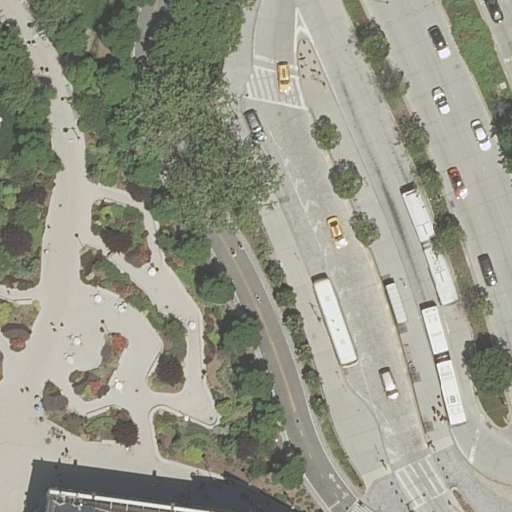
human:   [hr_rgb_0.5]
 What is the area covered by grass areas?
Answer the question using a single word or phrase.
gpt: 537m2

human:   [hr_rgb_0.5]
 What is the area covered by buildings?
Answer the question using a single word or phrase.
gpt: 5246m2

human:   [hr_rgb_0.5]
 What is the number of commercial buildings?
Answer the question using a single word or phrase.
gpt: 0

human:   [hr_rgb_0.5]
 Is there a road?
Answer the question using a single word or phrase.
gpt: yes

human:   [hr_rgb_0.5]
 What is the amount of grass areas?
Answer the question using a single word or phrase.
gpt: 6

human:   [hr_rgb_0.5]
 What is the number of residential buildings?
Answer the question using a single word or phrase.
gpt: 1

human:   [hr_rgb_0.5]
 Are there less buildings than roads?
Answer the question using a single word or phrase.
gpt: yes

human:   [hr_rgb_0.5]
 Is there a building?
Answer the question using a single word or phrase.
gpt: yes

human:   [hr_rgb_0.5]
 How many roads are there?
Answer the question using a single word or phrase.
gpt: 12

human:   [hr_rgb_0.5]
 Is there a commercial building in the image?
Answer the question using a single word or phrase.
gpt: no

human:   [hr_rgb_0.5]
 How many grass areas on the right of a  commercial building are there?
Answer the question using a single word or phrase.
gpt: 0

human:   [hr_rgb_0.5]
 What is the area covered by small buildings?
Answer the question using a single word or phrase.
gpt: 0m2

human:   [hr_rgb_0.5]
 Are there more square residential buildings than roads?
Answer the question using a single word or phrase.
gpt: no

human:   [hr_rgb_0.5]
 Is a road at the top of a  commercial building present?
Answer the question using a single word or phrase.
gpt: no

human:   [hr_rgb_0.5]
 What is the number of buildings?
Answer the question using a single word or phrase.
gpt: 1

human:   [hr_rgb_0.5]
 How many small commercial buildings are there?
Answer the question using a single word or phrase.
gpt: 0

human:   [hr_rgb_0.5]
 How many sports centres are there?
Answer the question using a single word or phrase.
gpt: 1

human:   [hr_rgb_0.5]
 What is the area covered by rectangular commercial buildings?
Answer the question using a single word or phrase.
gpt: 0m2

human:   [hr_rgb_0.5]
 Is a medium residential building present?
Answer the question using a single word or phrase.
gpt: no

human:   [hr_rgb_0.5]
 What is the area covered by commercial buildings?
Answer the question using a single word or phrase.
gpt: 0m2

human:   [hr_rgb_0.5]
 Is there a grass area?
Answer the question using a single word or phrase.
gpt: yes

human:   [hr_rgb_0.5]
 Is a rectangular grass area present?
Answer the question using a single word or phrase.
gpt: yes

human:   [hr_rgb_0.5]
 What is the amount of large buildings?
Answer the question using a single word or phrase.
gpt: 1

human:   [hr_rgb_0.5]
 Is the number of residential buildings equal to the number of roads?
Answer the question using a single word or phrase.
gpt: no

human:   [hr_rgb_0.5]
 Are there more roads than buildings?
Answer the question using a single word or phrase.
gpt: yes

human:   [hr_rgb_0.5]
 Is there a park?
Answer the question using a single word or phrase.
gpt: yes

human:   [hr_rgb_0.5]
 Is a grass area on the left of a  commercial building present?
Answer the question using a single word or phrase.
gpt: no

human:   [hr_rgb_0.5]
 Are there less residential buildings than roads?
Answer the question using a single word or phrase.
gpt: yes

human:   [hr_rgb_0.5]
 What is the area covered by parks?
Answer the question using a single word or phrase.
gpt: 107m2

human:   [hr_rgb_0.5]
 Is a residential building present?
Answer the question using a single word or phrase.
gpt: yes

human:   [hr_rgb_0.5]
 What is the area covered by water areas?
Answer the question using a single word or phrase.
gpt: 0m2

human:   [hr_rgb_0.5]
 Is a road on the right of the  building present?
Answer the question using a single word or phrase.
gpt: yes

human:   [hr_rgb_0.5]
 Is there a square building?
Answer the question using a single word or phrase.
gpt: no

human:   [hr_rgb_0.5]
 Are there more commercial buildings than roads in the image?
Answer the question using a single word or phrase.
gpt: no

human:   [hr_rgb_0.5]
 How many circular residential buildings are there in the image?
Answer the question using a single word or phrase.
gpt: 0

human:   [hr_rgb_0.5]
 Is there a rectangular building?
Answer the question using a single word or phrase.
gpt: no

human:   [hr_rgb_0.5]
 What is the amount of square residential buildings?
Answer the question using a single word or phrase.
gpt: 0

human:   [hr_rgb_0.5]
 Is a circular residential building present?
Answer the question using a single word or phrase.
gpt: no

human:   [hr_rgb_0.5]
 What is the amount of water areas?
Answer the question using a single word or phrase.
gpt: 0

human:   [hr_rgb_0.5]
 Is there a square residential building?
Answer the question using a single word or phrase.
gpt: no

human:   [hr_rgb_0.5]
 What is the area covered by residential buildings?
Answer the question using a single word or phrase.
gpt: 5246m2

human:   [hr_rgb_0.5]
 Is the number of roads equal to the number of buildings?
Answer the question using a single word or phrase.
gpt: no

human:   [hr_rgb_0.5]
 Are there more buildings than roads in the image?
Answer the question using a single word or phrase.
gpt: no

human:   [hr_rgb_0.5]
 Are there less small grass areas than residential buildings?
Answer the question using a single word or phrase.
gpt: no

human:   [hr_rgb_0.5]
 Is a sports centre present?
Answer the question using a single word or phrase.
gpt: yes

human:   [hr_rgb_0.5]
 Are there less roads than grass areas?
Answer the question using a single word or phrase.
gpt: no

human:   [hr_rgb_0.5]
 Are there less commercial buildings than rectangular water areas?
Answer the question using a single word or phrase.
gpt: no

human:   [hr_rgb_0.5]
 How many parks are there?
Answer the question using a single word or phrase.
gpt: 1

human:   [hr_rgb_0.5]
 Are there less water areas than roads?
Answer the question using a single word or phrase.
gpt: yes

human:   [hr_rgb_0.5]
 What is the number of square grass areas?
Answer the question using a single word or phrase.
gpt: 0

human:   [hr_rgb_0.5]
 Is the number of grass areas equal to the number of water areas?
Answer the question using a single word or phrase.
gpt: no

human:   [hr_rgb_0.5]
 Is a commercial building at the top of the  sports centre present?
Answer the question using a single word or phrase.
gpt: no

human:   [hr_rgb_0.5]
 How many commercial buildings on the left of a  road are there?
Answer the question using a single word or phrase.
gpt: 0

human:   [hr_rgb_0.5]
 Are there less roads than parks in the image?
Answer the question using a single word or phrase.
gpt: no

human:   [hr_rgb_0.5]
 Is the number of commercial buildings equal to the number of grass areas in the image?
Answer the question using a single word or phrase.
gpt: no

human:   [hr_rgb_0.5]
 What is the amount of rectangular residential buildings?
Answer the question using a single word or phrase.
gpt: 0

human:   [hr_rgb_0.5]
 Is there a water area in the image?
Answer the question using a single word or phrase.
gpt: no

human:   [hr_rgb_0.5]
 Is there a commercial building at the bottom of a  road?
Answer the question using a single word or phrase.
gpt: no

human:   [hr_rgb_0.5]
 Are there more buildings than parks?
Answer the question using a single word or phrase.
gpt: no

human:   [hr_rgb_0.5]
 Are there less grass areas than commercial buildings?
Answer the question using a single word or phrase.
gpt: no

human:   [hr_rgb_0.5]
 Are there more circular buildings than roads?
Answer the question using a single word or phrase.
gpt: no

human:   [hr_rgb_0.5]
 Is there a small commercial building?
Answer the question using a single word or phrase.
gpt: no

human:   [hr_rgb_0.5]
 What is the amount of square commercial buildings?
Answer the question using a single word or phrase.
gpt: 0

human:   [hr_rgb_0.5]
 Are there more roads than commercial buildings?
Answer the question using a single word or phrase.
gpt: yes